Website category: university
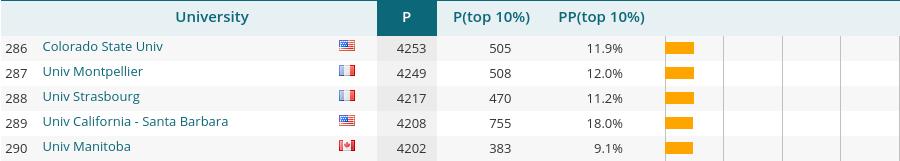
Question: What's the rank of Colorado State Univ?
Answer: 286

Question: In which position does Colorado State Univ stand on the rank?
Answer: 286

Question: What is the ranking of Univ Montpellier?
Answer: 287

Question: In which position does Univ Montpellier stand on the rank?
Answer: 287

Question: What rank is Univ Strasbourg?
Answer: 288

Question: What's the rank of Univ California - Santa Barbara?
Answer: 289

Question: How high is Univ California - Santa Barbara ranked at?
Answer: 289

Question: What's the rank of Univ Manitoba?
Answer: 290

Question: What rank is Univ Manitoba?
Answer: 290

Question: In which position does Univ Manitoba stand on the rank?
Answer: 290

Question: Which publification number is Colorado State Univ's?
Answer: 4253

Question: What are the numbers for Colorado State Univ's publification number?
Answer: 4253

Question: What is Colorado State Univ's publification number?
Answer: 4253

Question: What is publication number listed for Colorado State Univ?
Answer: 4253

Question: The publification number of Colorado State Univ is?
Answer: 4253

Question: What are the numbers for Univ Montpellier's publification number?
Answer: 4249

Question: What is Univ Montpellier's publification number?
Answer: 4249

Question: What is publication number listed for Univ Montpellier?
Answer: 4249

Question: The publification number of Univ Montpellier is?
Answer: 4249

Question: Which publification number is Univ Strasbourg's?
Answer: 4217

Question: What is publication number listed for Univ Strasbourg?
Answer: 4217

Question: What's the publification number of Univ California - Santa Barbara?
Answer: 4208

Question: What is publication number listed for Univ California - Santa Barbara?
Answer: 4208

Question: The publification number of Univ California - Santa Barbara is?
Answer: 4208

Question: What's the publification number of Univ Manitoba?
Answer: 4202

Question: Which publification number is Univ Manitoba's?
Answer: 4202

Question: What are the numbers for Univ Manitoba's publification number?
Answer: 4202

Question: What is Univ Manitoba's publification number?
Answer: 4202

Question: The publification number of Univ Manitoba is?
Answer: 4202

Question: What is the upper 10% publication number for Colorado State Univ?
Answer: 505

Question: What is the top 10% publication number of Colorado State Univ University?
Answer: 505

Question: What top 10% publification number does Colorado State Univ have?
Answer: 505

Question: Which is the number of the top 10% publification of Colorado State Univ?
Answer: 505

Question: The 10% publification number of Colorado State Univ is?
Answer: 505

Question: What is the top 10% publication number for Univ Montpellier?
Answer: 508

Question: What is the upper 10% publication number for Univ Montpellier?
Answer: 508

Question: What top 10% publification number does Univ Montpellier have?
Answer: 508

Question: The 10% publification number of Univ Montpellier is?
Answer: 508

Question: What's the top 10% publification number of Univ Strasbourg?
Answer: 470

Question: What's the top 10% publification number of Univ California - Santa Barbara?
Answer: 755

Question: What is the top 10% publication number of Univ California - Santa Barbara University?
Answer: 755

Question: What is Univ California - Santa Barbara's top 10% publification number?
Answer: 755

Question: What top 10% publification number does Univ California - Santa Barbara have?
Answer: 755

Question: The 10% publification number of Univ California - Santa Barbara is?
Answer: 755

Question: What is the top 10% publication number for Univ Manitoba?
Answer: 383

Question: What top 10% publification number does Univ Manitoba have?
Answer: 383

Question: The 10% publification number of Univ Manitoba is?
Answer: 383

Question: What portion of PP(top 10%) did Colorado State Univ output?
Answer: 11.9%

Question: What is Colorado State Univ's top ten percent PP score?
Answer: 11.9%

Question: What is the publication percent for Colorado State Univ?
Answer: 11.9%

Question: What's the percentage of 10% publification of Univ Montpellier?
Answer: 12.0%

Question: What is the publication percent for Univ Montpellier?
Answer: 12.0%

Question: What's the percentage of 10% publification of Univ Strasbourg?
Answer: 11.2%

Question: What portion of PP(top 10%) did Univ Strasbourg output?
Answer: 11.2%

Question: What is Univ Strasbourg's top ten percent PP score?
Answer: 11.2%

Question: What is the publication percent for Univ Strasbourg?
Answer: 11.2%

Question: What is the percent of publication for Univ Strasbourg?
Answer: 11.2%

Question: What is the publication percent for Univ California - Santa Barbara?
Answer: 18.0%

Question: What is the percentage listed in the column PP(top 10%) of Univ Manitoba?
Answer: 9.1%

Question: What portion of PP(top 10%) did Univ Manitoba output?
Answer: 9.1%

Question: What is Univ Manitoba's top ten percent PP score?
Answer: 9.1%

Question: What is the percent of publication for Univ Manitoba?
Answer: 9.1%

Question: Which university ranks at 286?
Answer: Colorado State Univ

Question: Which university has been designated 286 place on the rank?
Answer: Colorado State Univ